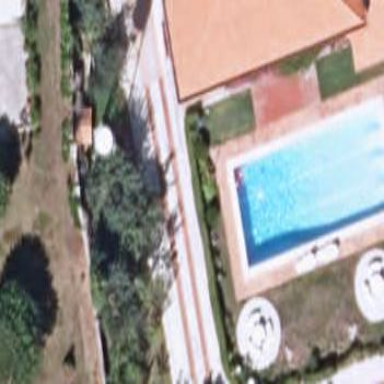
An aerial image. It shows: Swimming pool located in leisure land.